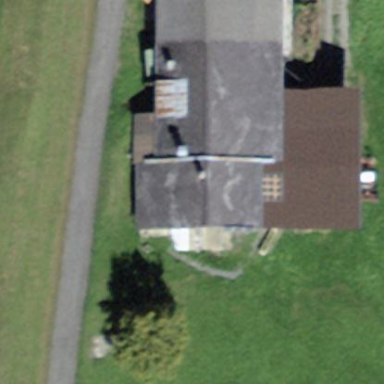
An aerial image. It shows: Farm building.